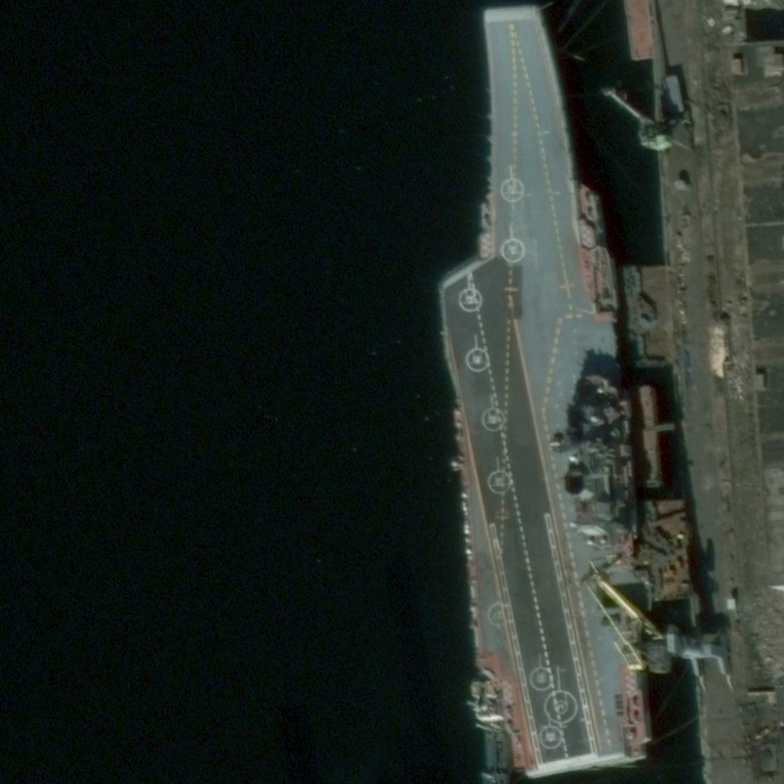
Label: Kuznetsov-class_aircraft_carrier